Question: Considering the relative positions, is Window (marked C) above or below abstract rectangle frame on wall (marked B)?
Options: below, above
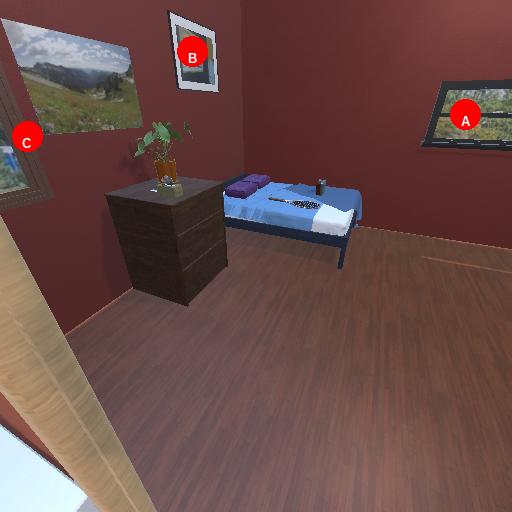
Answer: below